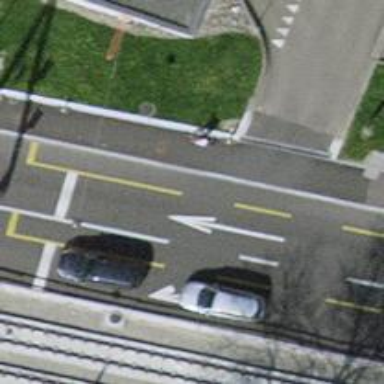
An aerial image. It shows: Secondary road with asphalt surface. The sidewalk on the right also has asphalt surface.